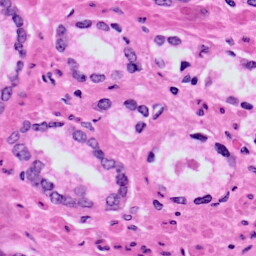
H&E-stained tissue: Prostate